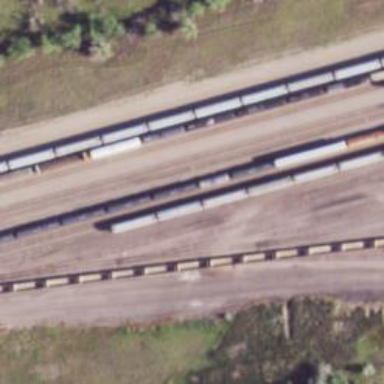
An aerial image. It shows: Railway yard.